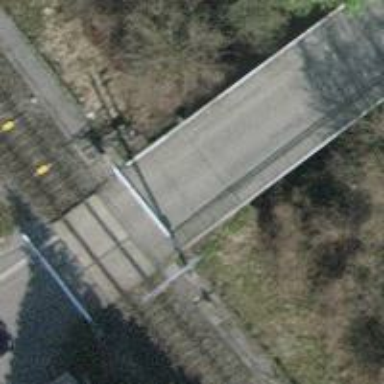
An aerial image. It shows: Asphalt footway with sidewalk on bridge.